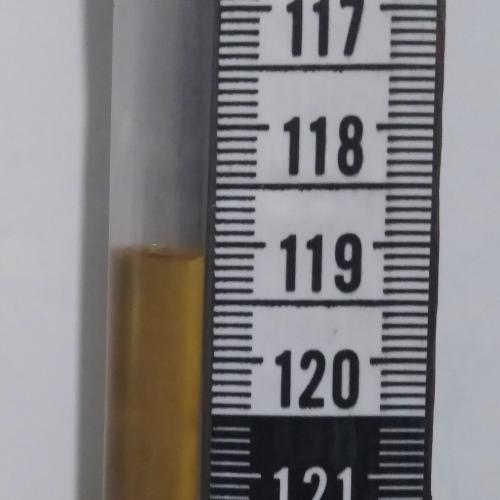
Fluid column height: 119.1 cm